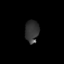
Tissue: skin
Cell type: Myeloid cells
Senescence score: 0.6769
Nuclear area (px): 300
Mean DAPI intensity: 52.673